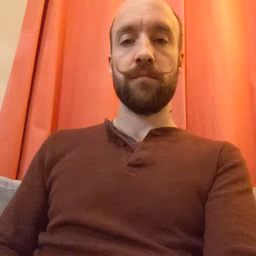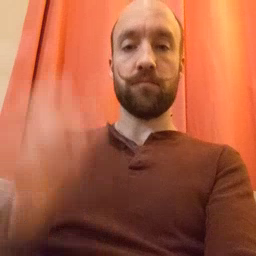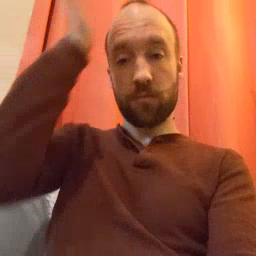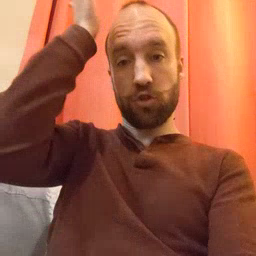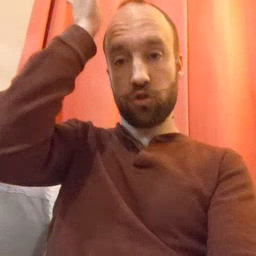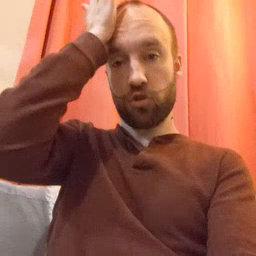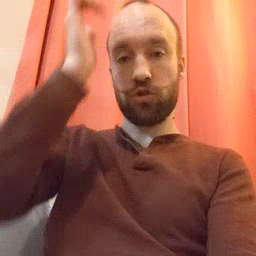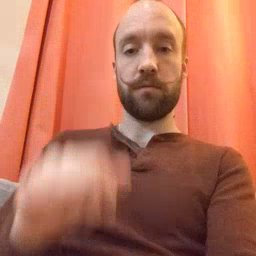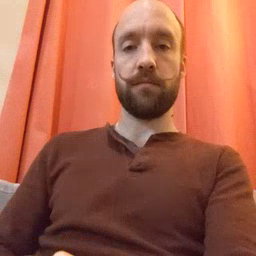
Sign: garbage